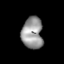
Tissue: lung
Cell type: Smooth muscle cells
Senescence score: 0.5935
Nuclear area (px): 655
Mean DAPI intensity: 151.342